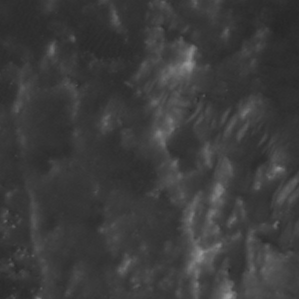
Label: non_frost